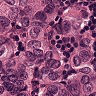
Metastatic tissue present: yes